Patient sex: F
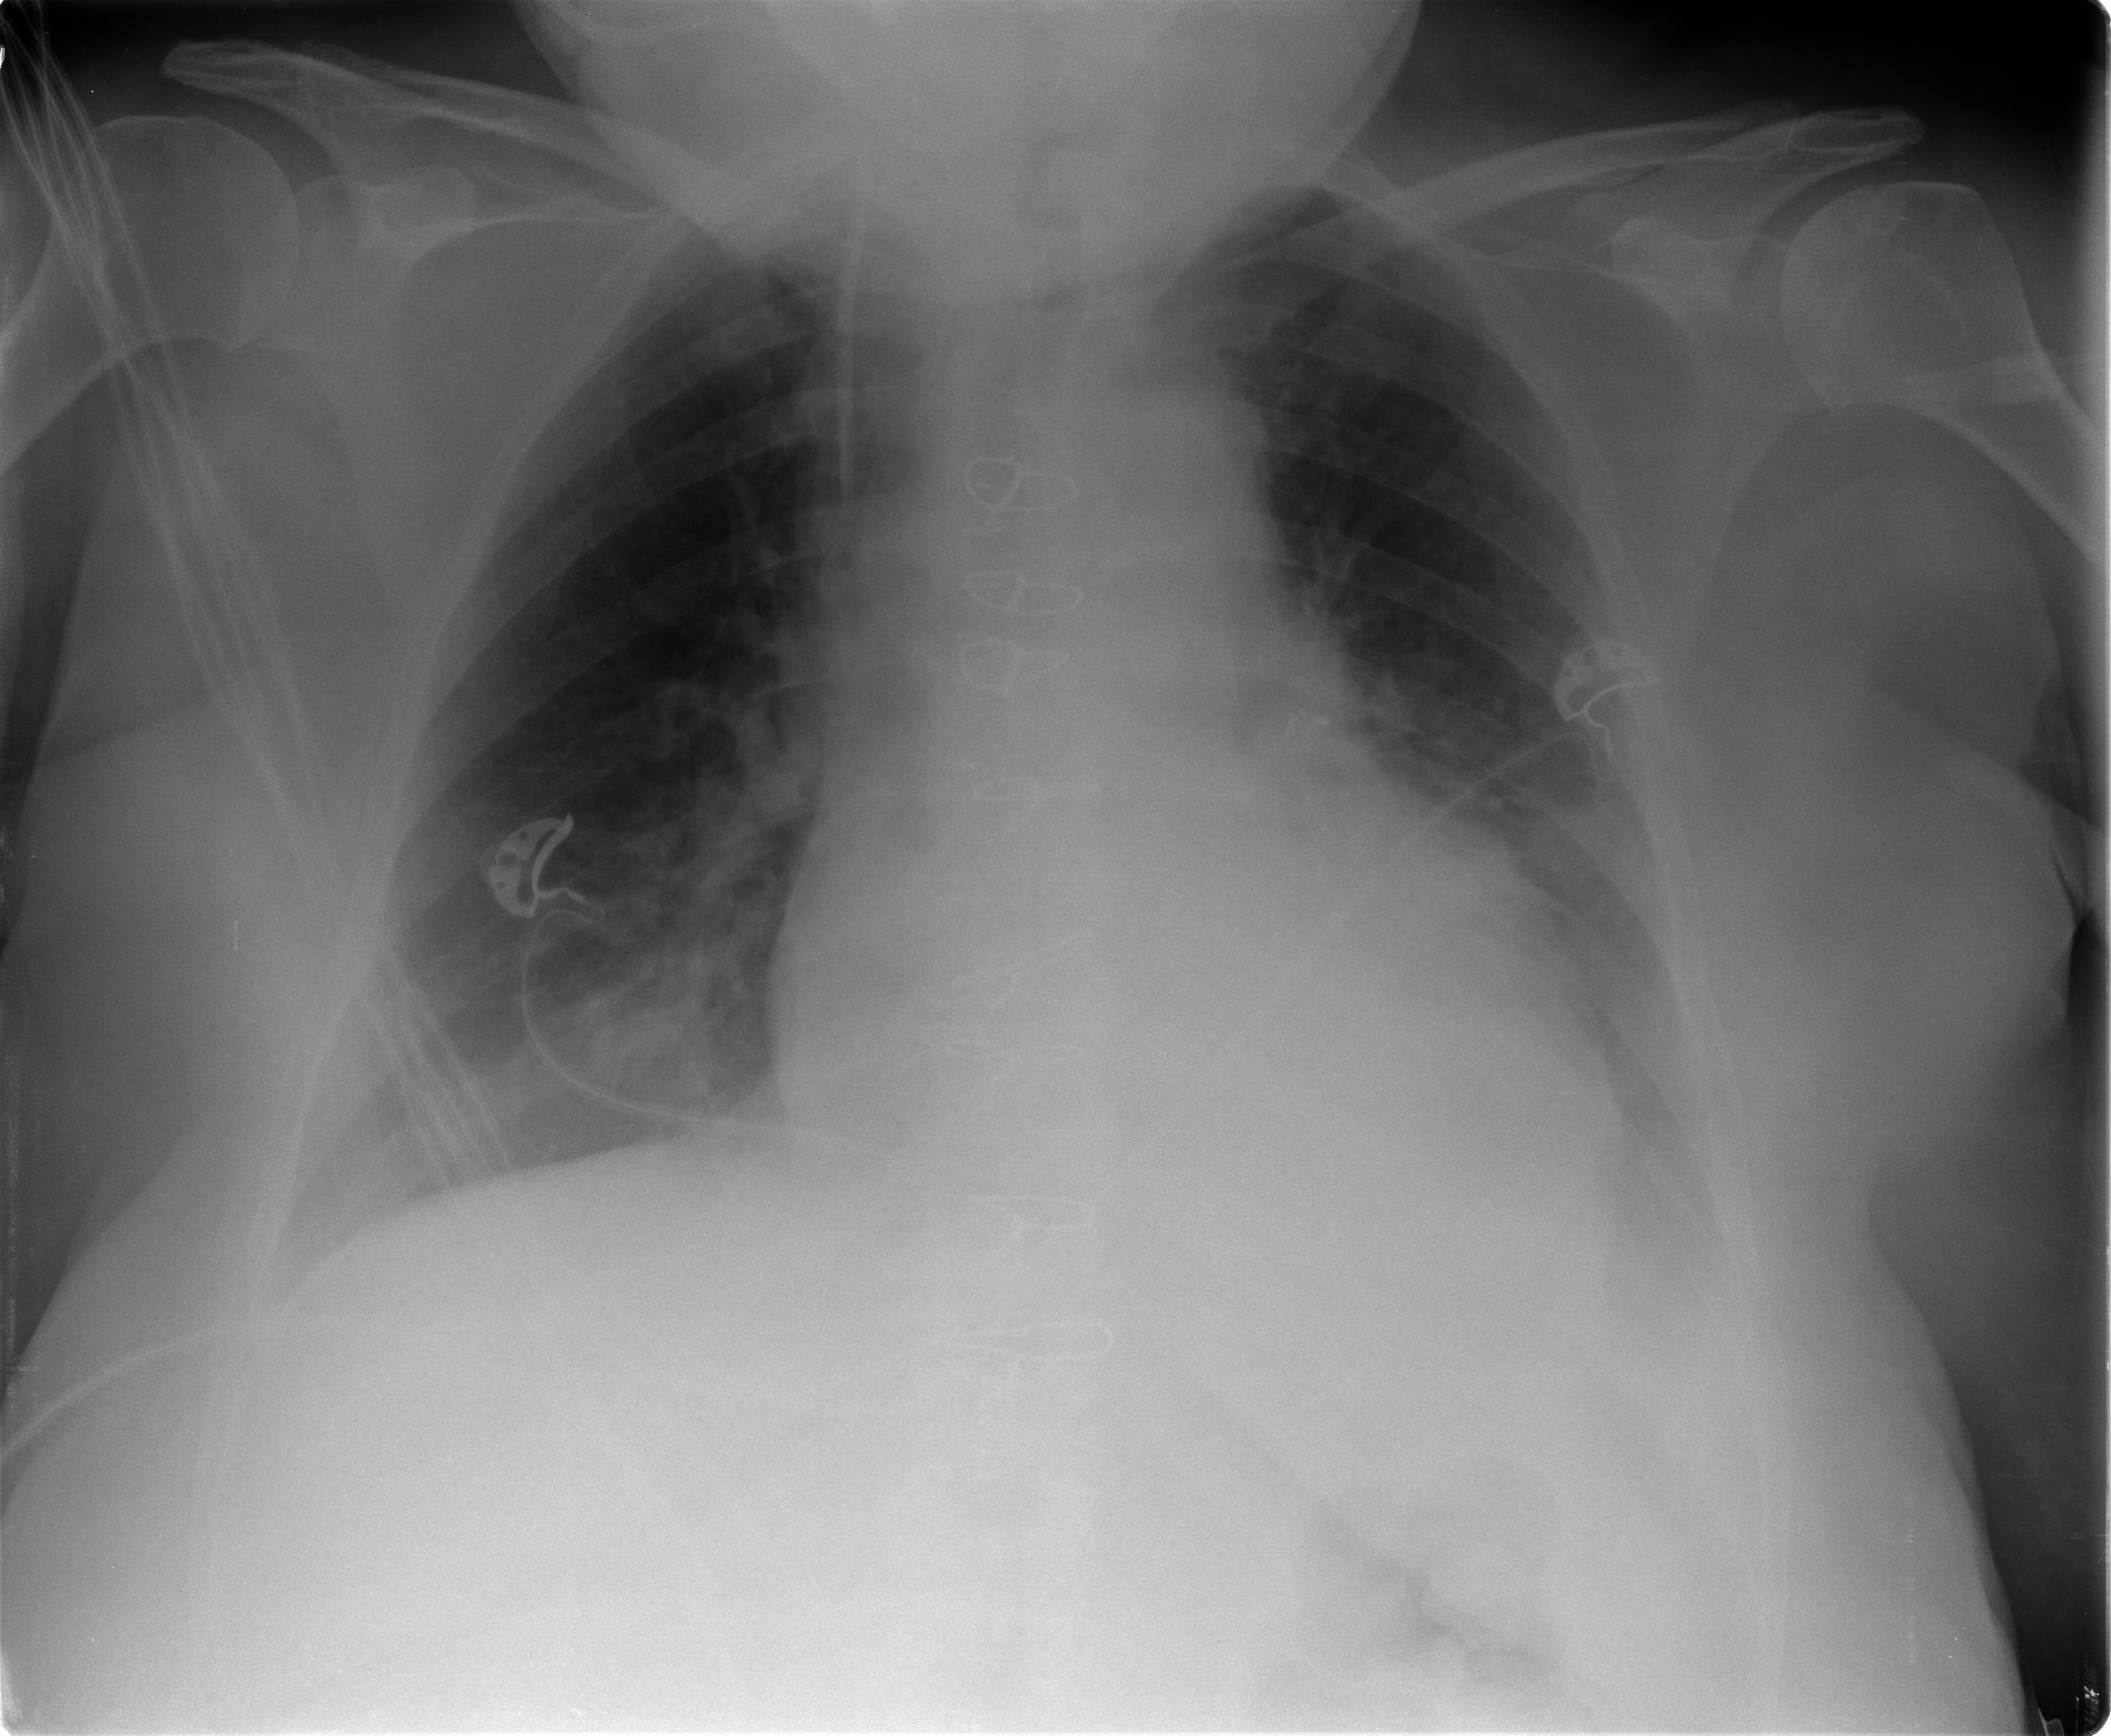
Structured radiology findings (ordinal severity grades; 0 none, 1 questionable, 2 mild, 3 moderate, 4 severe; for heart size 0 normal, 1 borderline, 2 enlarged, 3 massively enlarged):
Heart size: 1
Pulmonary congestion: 2
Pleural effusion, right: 0
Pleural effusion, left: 2
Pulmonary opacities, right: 0
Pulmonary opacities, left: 2
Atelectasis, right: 0
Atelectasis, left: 2